Interaction volume radius: 10 \u00c5
Interaction volume height: 25 \u00c5
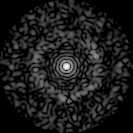
Disorder parameter: 0.8364